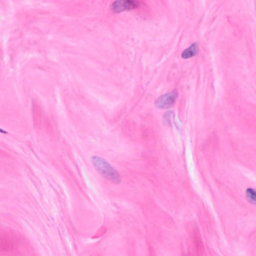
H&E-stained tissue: Breast